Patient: sex M, age 58
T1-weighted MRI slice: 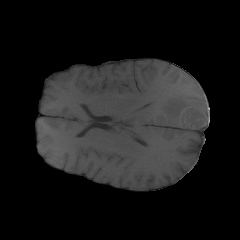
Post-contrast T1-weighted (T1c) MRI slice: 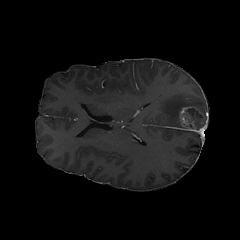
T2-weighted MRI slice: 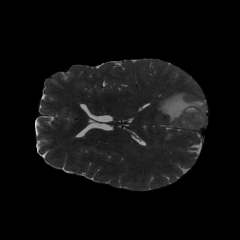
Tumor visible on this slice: yes
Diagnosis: Glioblastoma, IDH-wildtype
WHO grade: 4